Question: I am using the following code to show LongDayName, LongMonthName, and Year in my native language, Indonesia, on Borland Delphi 7's StatusBar.
But when I put 'FormatDateTime('dddd, dd mmmm yyyy', vDate);' in my statusbar, then I got an error:
'''
[Error] Unit1.pas(47): Undeclared identifier: 'vDate'
[Fatal Error] Project1.dpr(5): Could not compile used unit 'Unit1.pas'
'''
And when I use 'FormatDateTime('dddd, dd mmmm yyyy', Now);' then the result is still in English:

How do I resolve this to display in Indonesian?
'''
unit Unit1;
interface
uses
Windows, Messages, SysUtils, Variants, Classes, Graphics, Controls, Forms,
Dialogs, ExtCtrls, ComCtrls;
type
TForm1 = class(TForm)
StatusBar1: TStatusBar;
Timer1: TTimer;
procedure Timer1Timer(Sender: TObject);
private
public
function Tanggal(vDate: TDateTime): String;
end;
var
Form1: TForm1;
implementation
function TForm1.Tanggal(vDate: TDateTime): String;
var
Counter: byte;
const
NamaHari : Array [1..7] of string = ('Minggu','Senin','Selasa','Rabu','Kamis','Jumat','Sabtu');
NamaBulan: Array [1..12] of String = ('Januari','Februari','Maret','April','Mei','Juni','Juli',
'Agustus','September','Oktober','November','Desember');
begin
For Counter := 1 to 7 do
LongDayNames[Counter]:=NamaHari[Counter];
For Counter := 1 to 12 do
LongMonthNames[Counter]:=NamaBulan[Counter];
Result := FormatdateTime('dddd, dd mmmm yyyy', vDate);
end;
procedure TForm1.Timer1Timer(Sender: TObject);
begin
Statusbar1.Panels[0].Text := FormatDateTime('dddd, dd mmmm yyyy', Now);
end;
end.
'''
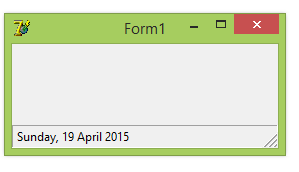
Answer: You're almost there.
'''
FormatDateTime('dddd, dd mmmm yyyy', vDate);
'''
fails with 'Undeclared identifier: 'vDate'' because 'vDate' doesn't exist - it's the name of a parameter inside the 'Tanggal()' method, and so doesn't exist in the 'Timer1Timer' method.
Second, you only get English results in 'Timer1Timer' because you never call 'Tanggal()', which is what sets the global format settings up and returns the Indonesian-formatted date string.
That is, 'Timer1Timer' fires and formats the date according to the global format settings. It will never use your custom settings, because you haven't set them into the global settings yet. Working code is:
'''
Statusbar1.Panels[0].Text := Tanggal(Now);
'''
which passes the result of 'Now' into 'Tanggal()', where it is the parameter 'vDate'; sets the settings; formats the date using them; returns that string; and sets that string to the status bar panel.
However, you should either not set the format settings every time (do it once on program startup), or you should use a separate 'TFormatSettings' variable so you don't overwrite the global one. You can then pass that in as the third parameter to 'FormatDateTime'.